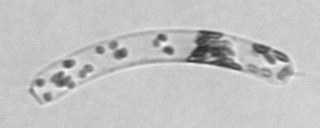
Label: Guinardia_striata